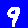
Digit: 9